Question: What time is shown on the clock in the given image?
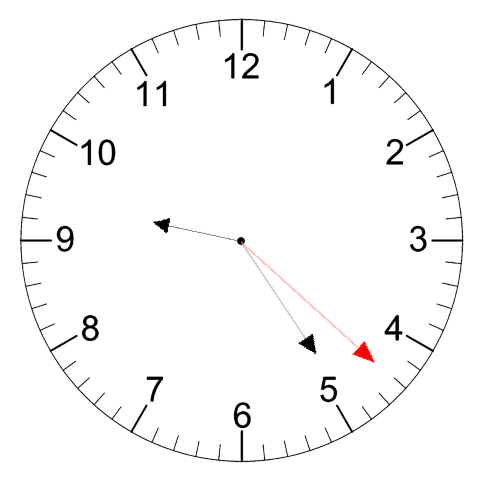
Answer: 09:24:22